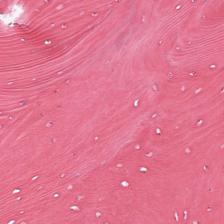
Label: Non-Tumor